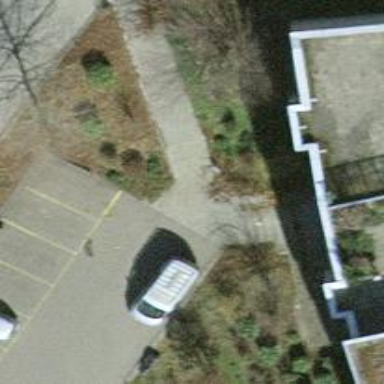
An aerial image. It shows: Sidewalk.